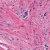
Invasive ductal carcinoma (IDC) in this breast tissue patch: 0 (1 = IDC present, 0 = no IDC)